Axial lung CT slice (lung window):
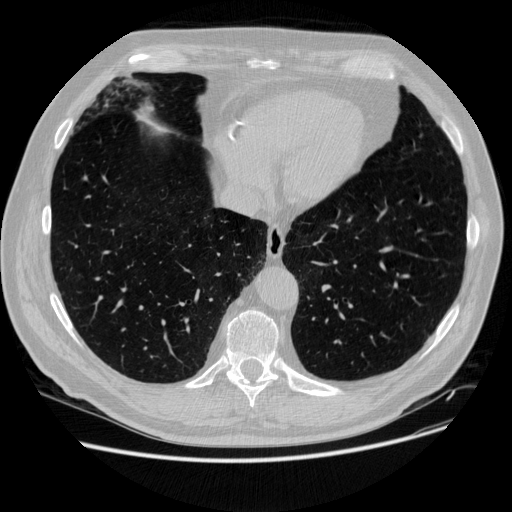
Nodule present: no